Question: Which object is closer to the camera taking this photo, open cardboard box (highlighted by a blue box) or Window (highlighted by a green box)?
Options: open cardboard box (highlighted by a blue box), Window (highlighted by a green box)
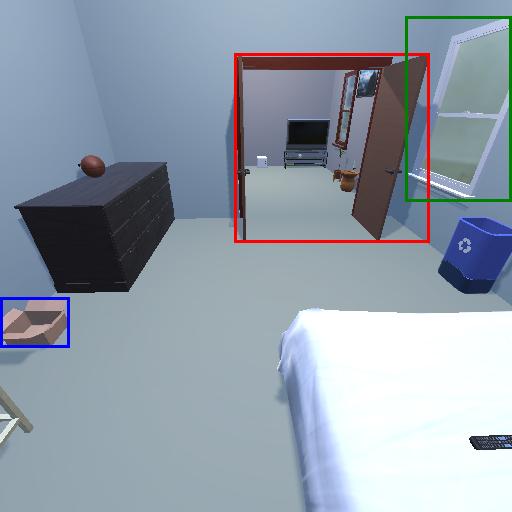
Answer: open cardboard box (highlighted by a blue box)